You are looking at a signal-to-image encoding: consecutive vibration samples arranged as the rows of a grayscale square. Diagnose the bearing from this image, choosing from: normal, inner_race, outer_race, ball.
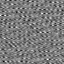
Answer: outer_race